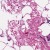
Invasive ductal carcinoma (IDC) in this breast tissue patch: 0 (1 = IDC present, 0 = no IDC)